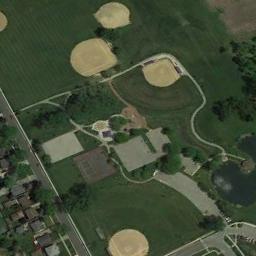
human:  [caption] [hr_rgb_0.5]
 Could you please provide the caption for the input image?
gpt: Some baseball diamonds of different sizes next to the open areas and the residential area beside .

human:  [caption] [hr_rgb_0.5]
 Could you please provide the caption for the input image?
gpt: There are four baseball diamonds in the grass next to the roads with several houses .

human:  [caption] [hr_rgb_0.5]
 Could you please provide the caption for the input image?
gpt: Many buildings are next to  the four baseball diamonds .

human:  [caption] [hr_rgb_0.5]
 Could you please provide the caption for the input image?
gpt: Four baseball diamonds and many buildings are on both side of a road .

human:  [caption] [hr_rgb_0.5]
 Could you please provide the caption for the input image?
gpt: There is a white house on the edge of the baseball field .